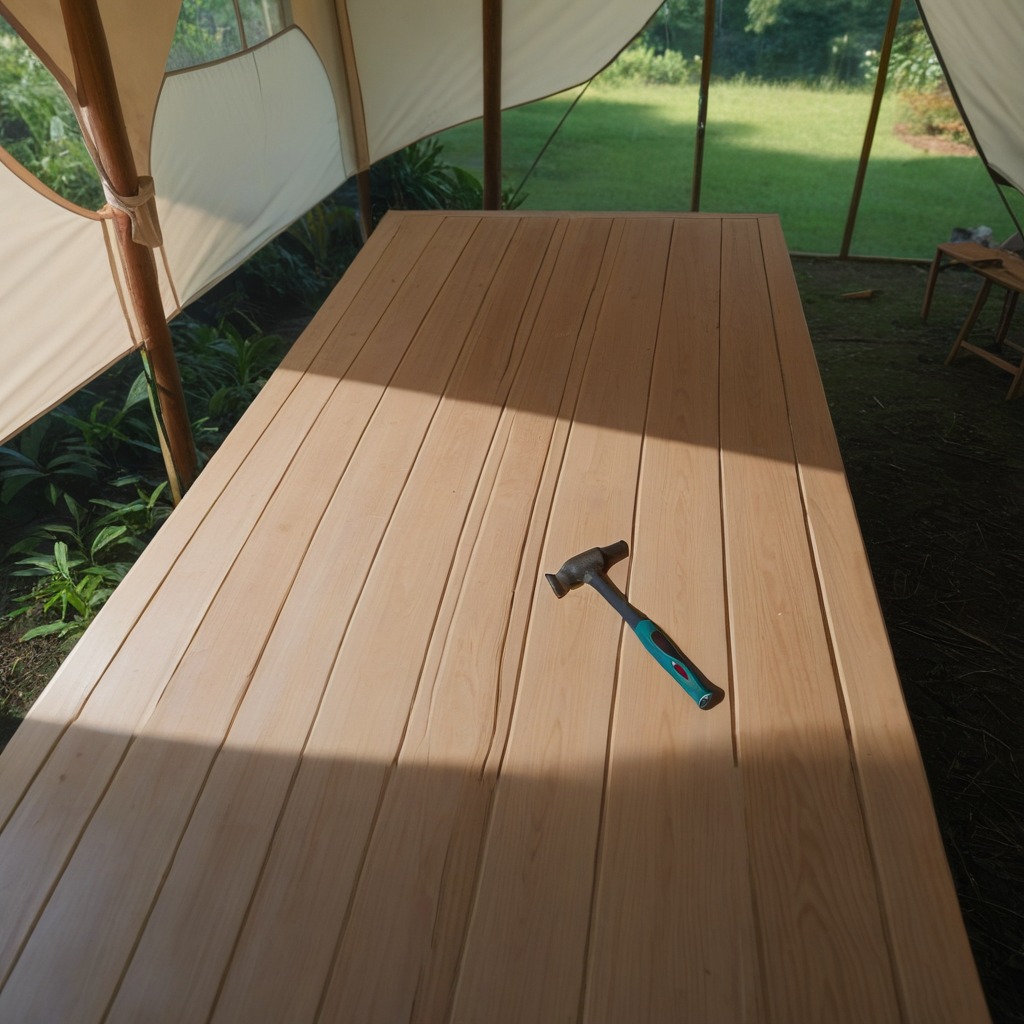
A hammer lies on a clean wooden table inside a jungle field workshop tent humid ambient light worn but